Question: I need to access the value for the field called this$0 of object type java.util.LinkedHashMap$EntryIterator type, see the image below.
the object
'''
Iterator<Entry<String, JsonNode>> ite = data.getFields();
'''

as you can see, I have a object "ite" and I need to access the value of field "this$0" , how to get it?
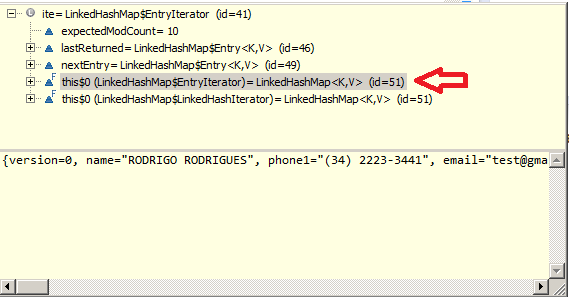
Answer: This field is added by compiler to store in inner class reference to its outer class (when inner class is not static). Thanks to this field inner class instance has access to members (even private ones) of outer class instance.
Value of this field is set by 'outerClassInstance.new InnerClass()' so 'this$0' in 'InnerClass' instance will contain same value as 'outerClassInstance' reference.
You can't use this field directly in code like
'''
class Outer{
class Inner{
void test(){
System.out.println(this$0);//this will not compile
}
}
}
'''
but you can access it via reflection. Code of method which will return value of this field could look like
'''
public static Object getOuterInstance(Object inner)
throws NoSuchFieldException, SecurityException,
IllegalArgumentException, IllegalAccessException {
Class<?> clazz = inner.getClass();
Field f = clazz.getDeclaredField("this$0");
f.setAccessible(true);//in case of class placed in different package
return f.get(inner);
}
'''
Example:
'''
class Outer {
private String name;
public Outer(String name) { this.name = name; }
public String getName() { return name; }
class Inner{}
}
class Demo {
public static void main(String[] args) throws Exception {
Outer o1 = new Outer("foo");
Outer o2 = new Outer("bar");
Inner i1 = o1.new Inner();
Inner i2 = o2.new Inner();
System.out.println(((Outer) getOuterInstance(i1)).getName());
System.out.println(((Outer) getOuterInstance(i2)).getName());
}
public static Object getOuterInstance(Object inner)
throws NoSuchFieldException, SecurityException,
IllegalArgumentException, IllegalAccessException {
Class<?> clazz = inner.getClass();
Field f = clazz.getDeclaredField("this$0");
f.setAccessible(true);
return f.get(inner);
}
}
'''
Output:
'''
foo
bar
'''
which means that we did in fact get correct instances.
In case of your example you will have to:
1. iterate over each element in your ite iterator
2. use this method on each element from iterator
3. cast result of method to Map or if you need more precise type LinkedHashMap.